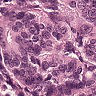
Metastatic tissue present: yes